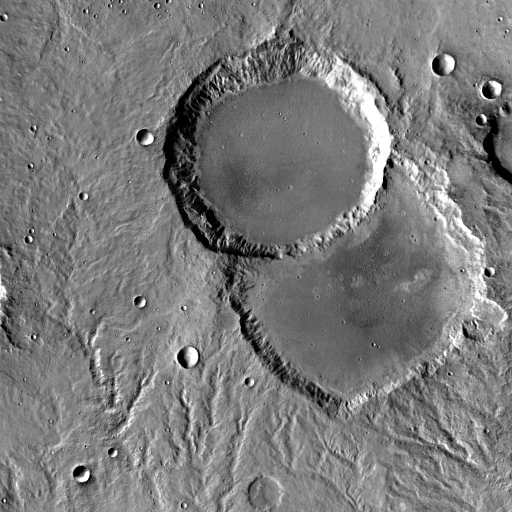
Crater classes present: Background, Other, Buried, Secondary